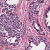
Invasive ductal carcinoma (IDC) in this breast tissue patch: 1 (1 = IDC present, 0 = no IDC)